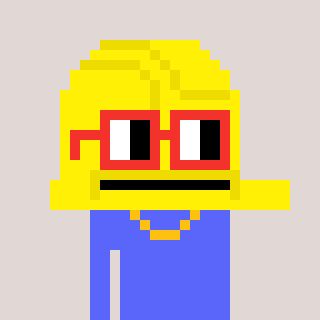
a pixel art character with square red glasses, a construction helmet-shaped head and a purple-colored body on a warm background